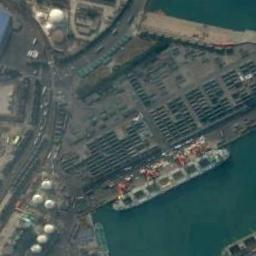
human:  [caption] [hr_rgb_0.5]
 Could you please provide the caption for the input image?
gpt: A white bulk carrier docked by the dock with tank storage buildings on the dock .

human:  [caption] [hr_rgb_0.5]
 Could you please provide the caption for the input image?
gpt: There are many buildings of different shapes and sizes beside the ship .

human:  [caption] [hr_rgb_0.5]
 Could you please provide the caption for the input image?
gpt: The cargo ship is docked at the cargo terminal and the water is dark green .

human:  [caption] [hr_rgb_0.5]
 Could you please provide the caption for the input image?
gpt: There is a ship in the green water on the shore .

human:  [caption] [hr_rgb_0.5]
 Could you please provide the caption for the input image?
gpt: The ship is at the harbor with many black containers .